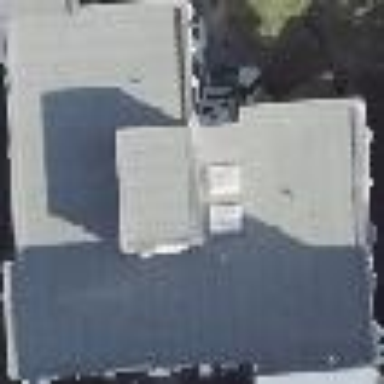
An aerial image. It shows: Flat-roofed apartment building with tar paper roofing.